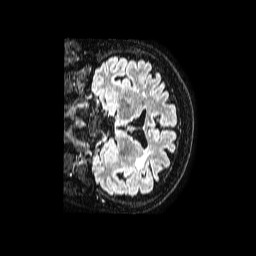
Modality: FLAIR
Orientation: coronal
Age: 58
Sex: female
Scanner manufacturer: philips
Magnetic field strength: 1.5 T
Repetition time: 4.8 s
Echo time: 0.3 s